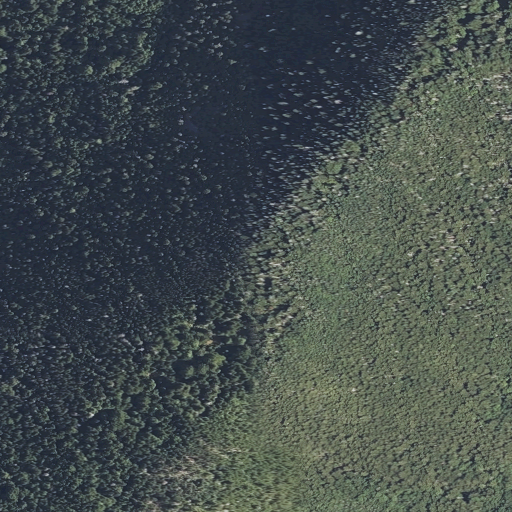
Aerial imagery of mountain in Maine named Gulf Hagas Mountain containing evergreen forest, mixed forest, and deciduous forest